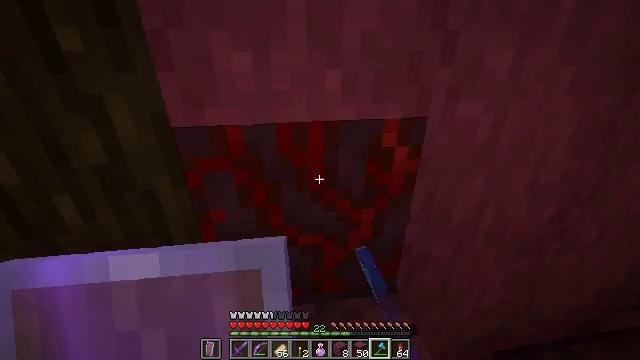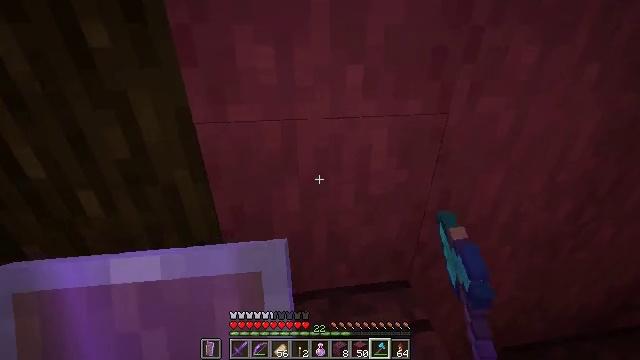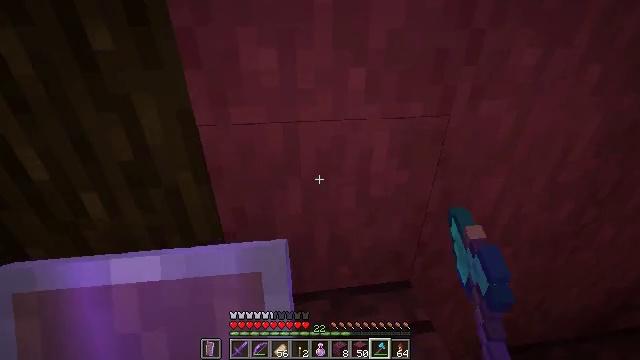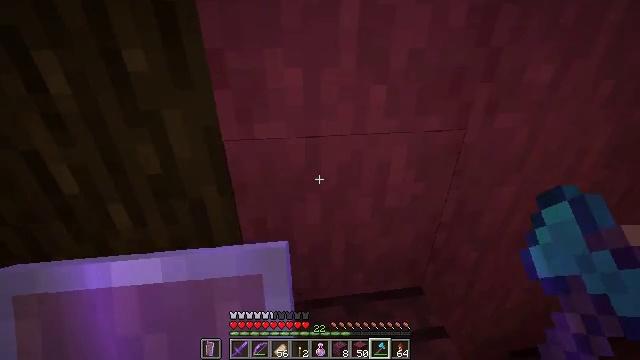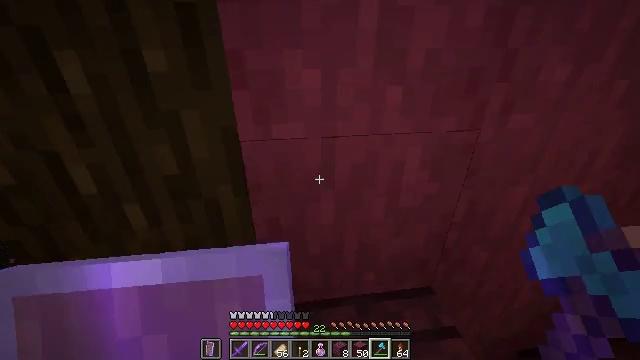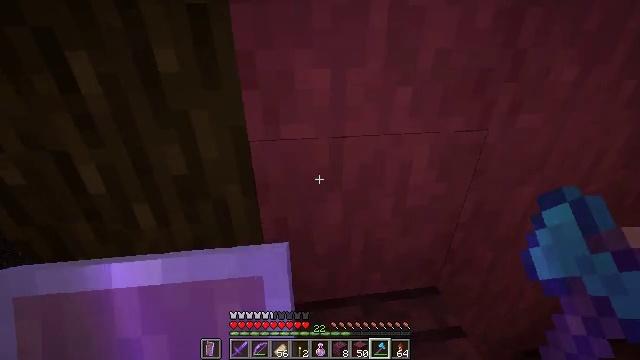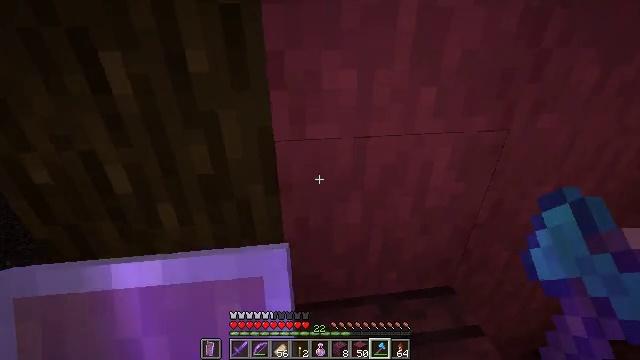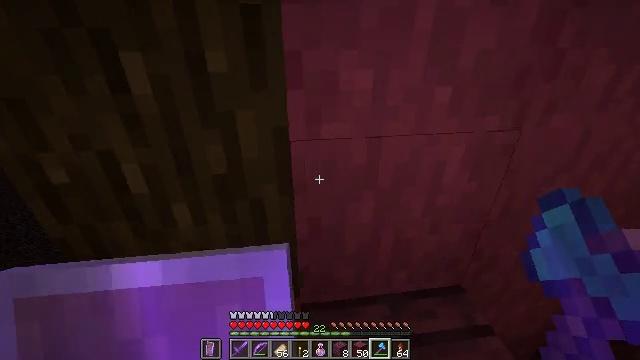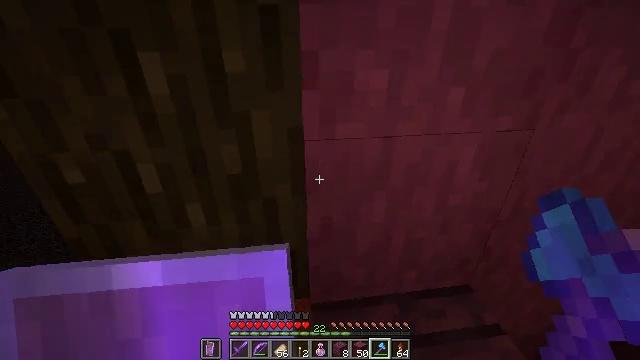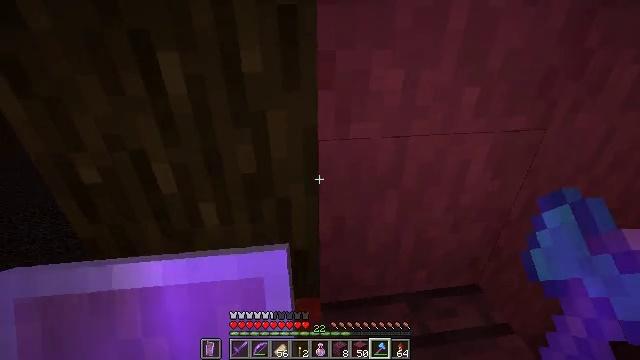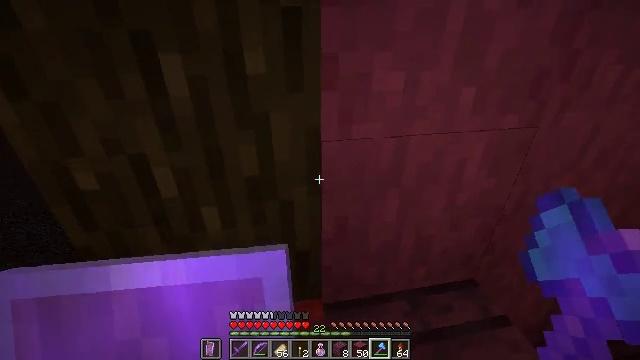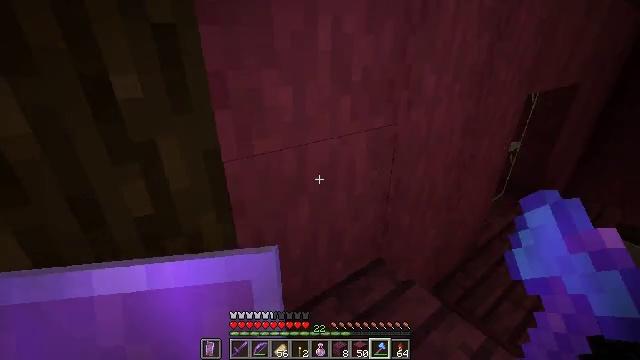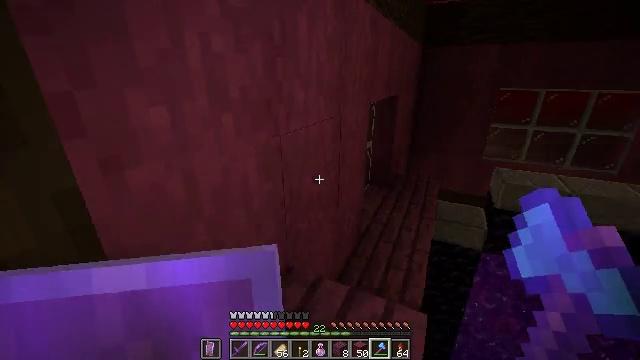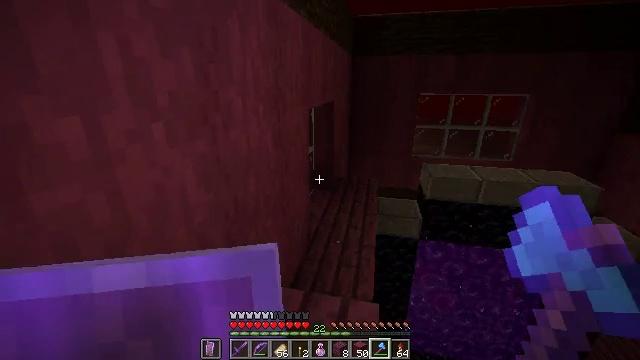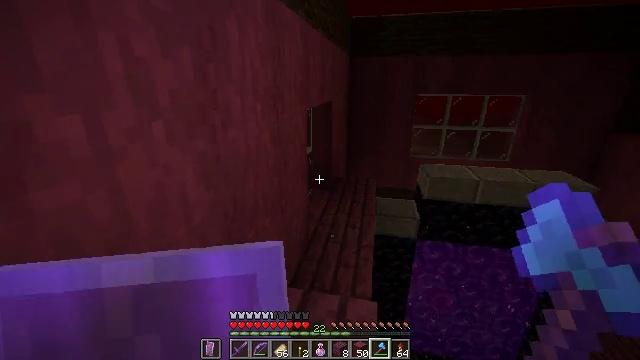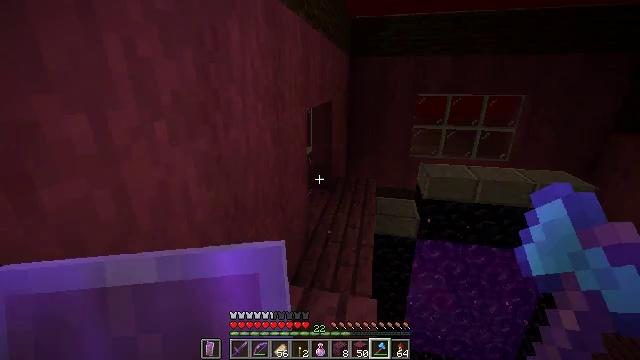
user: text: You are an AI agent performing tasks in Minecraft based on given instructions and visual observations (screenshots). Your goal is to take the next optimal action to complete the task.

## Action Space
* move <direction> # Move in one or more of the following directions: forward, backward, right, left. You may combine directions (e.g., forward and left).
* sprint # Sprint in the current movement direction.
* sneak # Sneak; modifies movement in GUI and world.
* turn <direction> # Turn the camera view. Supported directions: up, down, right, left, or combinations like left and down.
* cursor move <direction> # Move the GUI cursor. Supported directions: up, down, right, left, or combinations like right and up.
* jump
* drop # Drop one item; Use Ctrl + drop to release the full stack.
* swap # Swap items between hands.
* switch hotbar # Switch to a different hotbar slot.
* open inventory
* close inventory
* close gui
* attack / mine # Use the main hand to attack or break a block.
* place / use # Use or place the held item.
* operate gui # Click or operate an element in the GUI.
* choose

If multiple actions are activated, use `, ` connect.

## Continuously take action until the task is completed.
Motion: motion action
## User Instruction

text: Remove the red carpet to clear space.
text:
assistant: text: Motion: move left, sneak, turn down
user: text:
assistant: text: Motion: move left, sneak
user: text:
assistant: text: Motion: move left, sneak
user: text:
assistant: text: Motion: move left, sneak
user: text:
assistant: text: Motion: move left, sneak
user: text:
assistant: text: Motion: move left, sneak
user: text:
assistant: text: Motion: move left, sneak
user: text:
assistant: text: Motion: move left, sneak
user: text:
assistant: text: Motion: move left, sneak
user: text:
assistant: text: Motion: move left, sneak, turn right
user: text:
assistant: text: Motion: move left, sneak, turn right and up
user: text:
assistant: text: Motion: sneak, turn right and up
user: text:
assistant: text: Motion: sneak, turn right and up
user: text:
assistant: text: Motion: sneak
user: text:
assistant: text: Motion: move back, sneak
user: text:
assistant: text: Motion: move back, sneak
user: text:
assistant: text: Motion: move back, sneak
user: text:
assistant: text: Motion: move back, sneak
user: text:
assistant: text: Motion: move back, sneak
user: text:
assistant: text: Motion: move back, sneak
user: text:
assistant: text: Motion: move back, sneak
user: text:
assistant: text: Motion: move back and move right, sneak
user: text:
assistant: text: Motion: move back and move right, sneak
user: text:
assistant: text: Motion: move back and move right, sneak
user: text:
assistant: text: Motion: move back and move right, sneak
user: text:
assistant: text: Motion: move right, sneak
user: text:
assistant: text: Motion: move right, sneak
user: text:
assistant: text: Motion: move right, sneak
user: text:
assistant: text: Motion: move right, sneak
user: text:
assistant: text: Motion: move right, sneak